Field crop: maize
Growth stage: 2
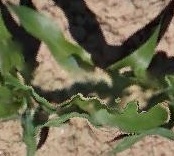
Species: maize